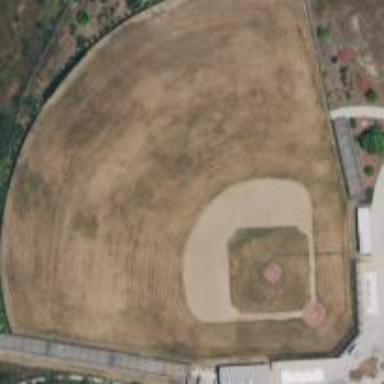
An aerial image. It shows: Baseball pitch for leisure land activities.